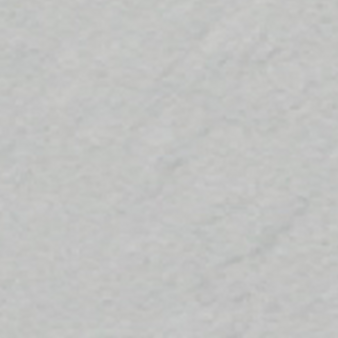
Label: other